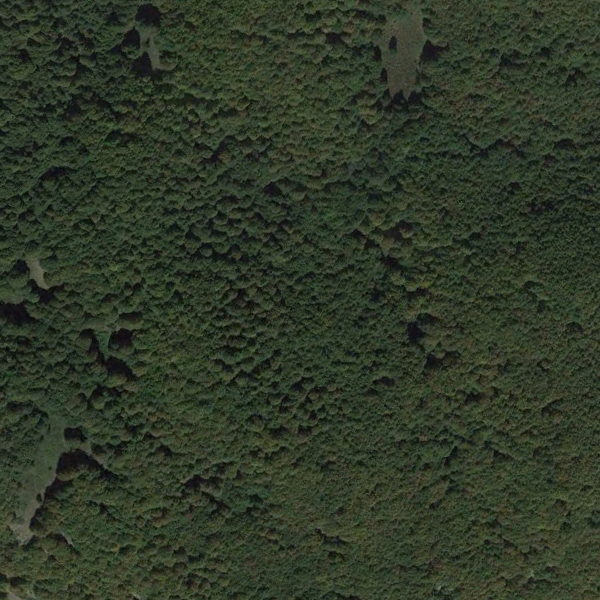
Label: Forest